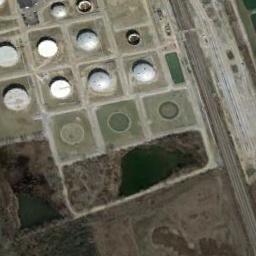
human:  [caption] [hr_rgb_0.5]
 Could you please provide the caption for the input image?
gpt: The storage tanks are surrounded by grass .

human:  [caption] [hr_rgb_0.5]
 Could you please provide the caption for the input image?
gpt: There is a black house beside the storage tanks .

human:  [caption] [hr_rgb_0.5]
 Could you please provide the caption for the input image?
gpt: There are several neatly arranged large oil storage tanks in the factory, And there are large lawns in the factory .

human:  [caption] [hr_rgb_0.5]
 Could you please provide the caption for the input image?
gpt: There are many storage tanks on the bare land .

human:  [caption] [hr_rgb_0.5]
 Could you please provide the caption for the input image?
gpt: There are several storage tanks beside two lakes .